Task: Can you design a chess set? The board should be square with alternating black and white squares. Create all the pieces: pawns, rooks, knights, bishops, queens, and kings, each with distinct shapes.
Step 939:
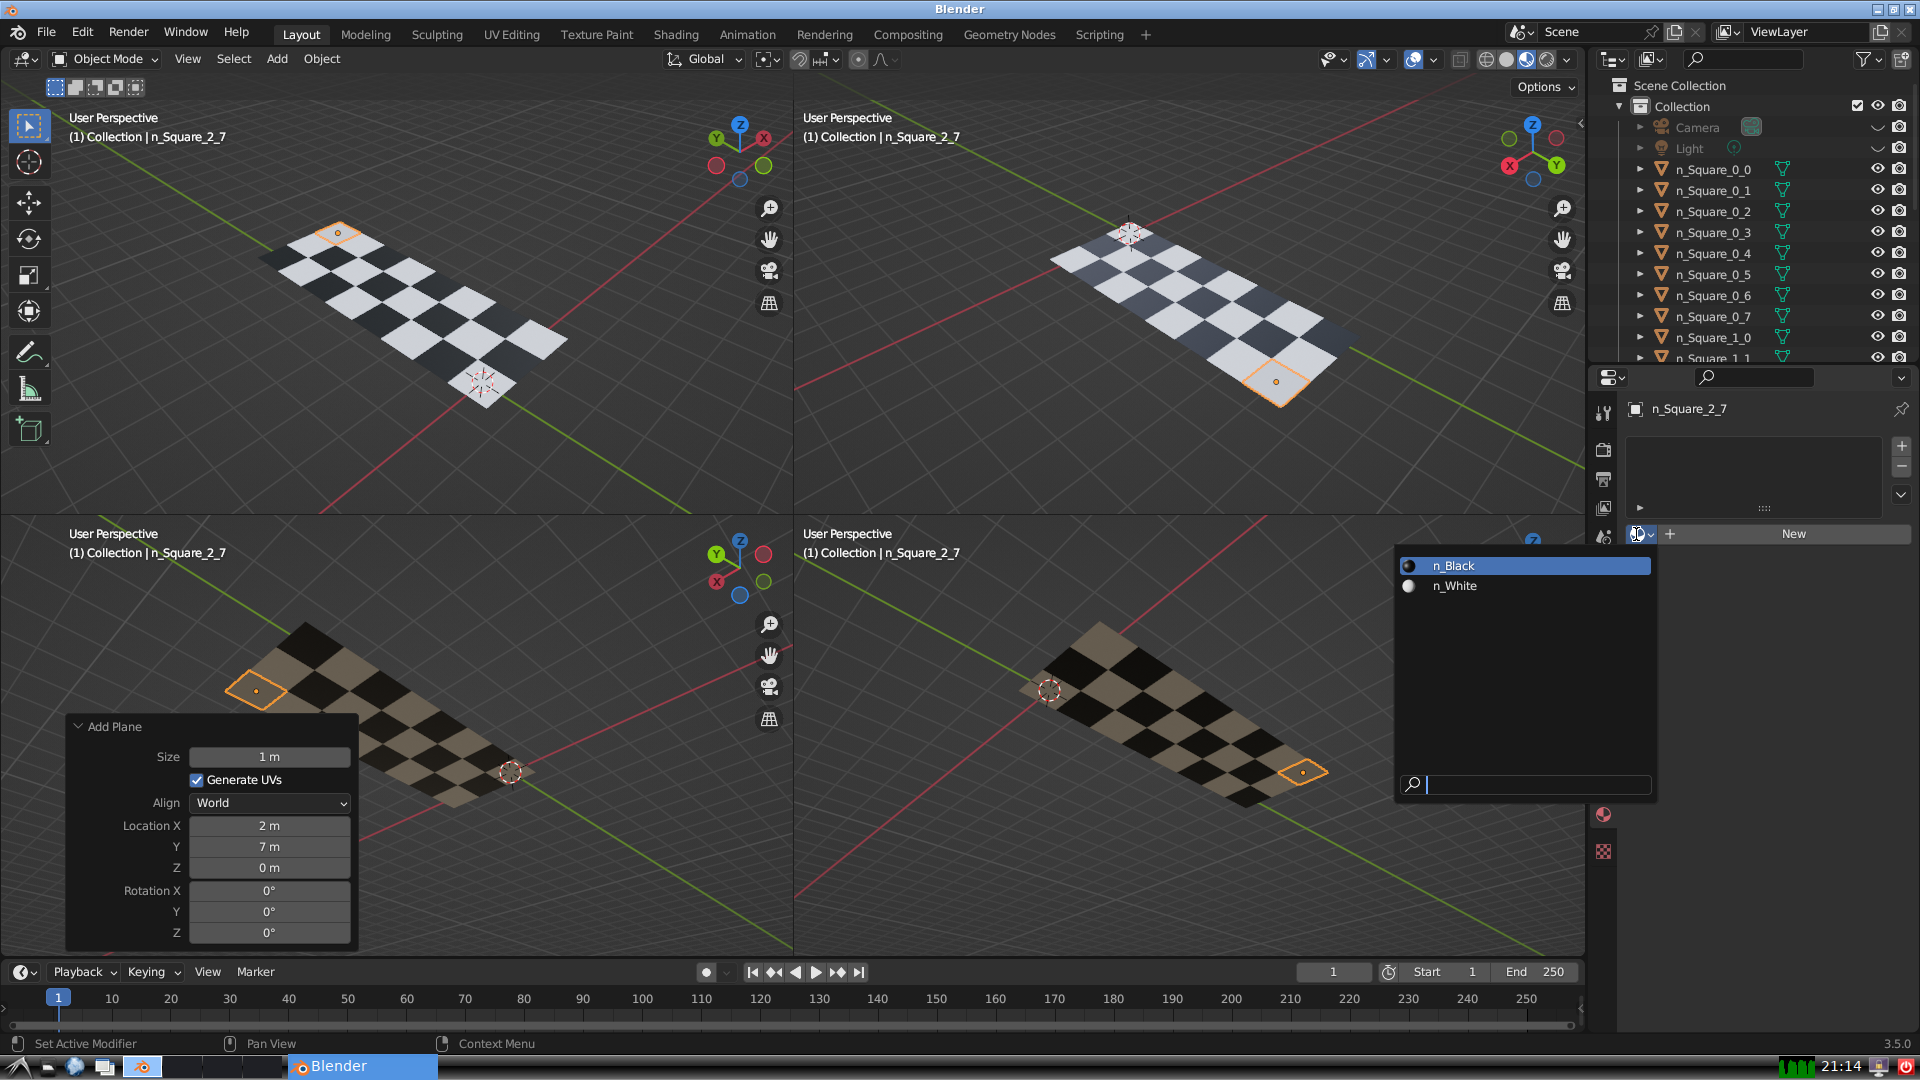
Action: input_text: n_Black